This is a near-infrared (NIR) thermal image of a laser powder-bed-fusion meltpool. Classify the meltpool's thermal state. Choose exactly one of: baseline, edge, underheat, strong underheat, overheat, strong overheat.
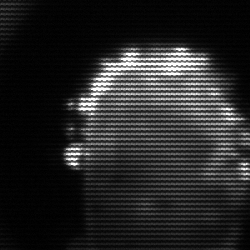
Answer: baseline